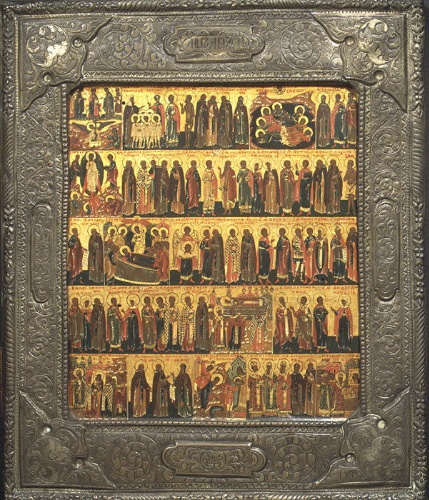
Title: Calendar of Saints and Festivals
Artist: Russian Painter
Artist bio: 17th/18th century
Object type: Painting, icons
Classification: Paintings
Medium: Tempera on wood, gold ground
Dimensions: Each 12 3/8 x 10 1/4 in. (31.4 x 26 cm)
Department: European Paintings
Credit line: Gift of Mrs. Henry Morgenthau, 1933
Accession year: 1933
Repository: Metropolitan Museum of Art, New York, NY
Tags: Saints|Calendars